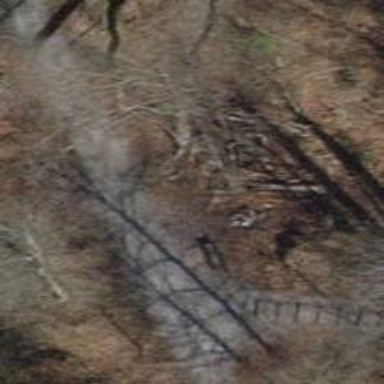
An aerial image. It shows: Track with compacted grade2 surface. The trail visibility is excellent.